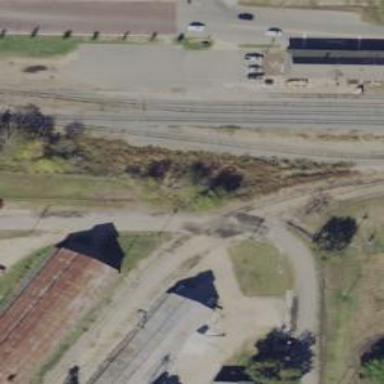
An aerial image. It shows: Railway spur service.